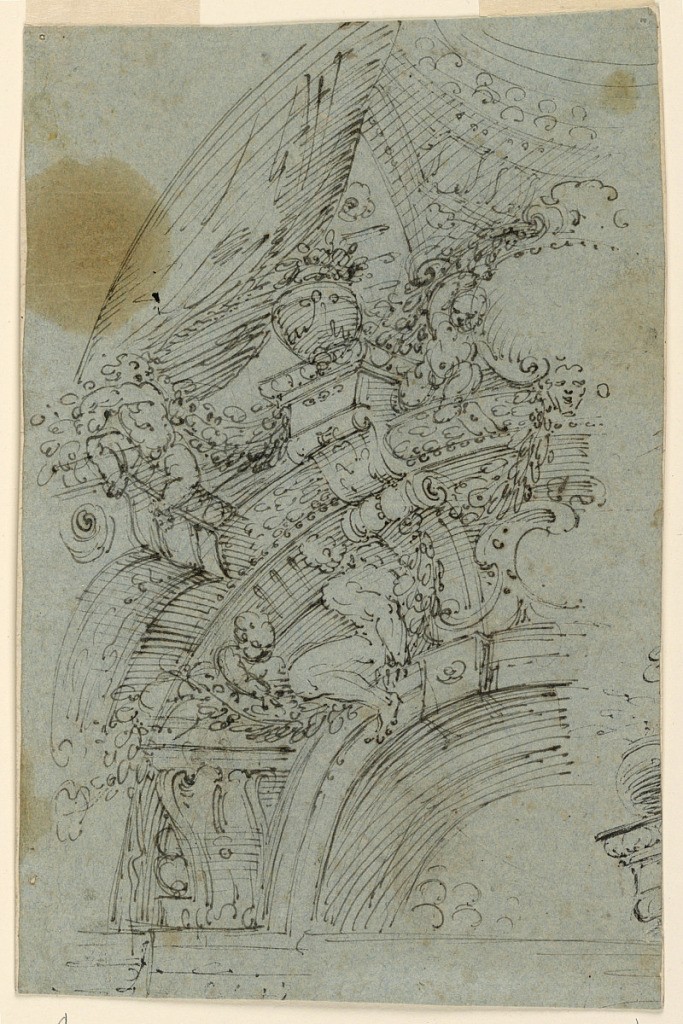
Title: Design for a Domed Ceiling
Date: ca. 1680
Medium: Pen and ink on paper
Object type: Drawing
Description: One half is shown. A double arch with brackets, a wedge of a pilaster with a balustrade represent the architectural structure. Putti upon it busy themselves with garlands. Two escutcheons upon the arches.